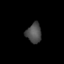
Tissue: lung
Cell type: Endothelial cells
Senescence score: 0.2251
Nuclear area (px): 298
Mean DAPI intensity: 76.238